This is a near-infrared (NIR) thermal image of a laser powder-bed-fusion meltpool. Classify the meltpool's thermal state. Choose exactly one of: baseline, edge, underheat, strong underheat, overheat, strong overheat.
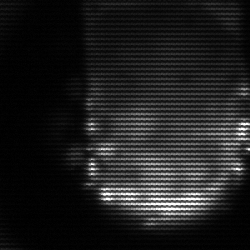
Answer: baseline